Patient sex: M
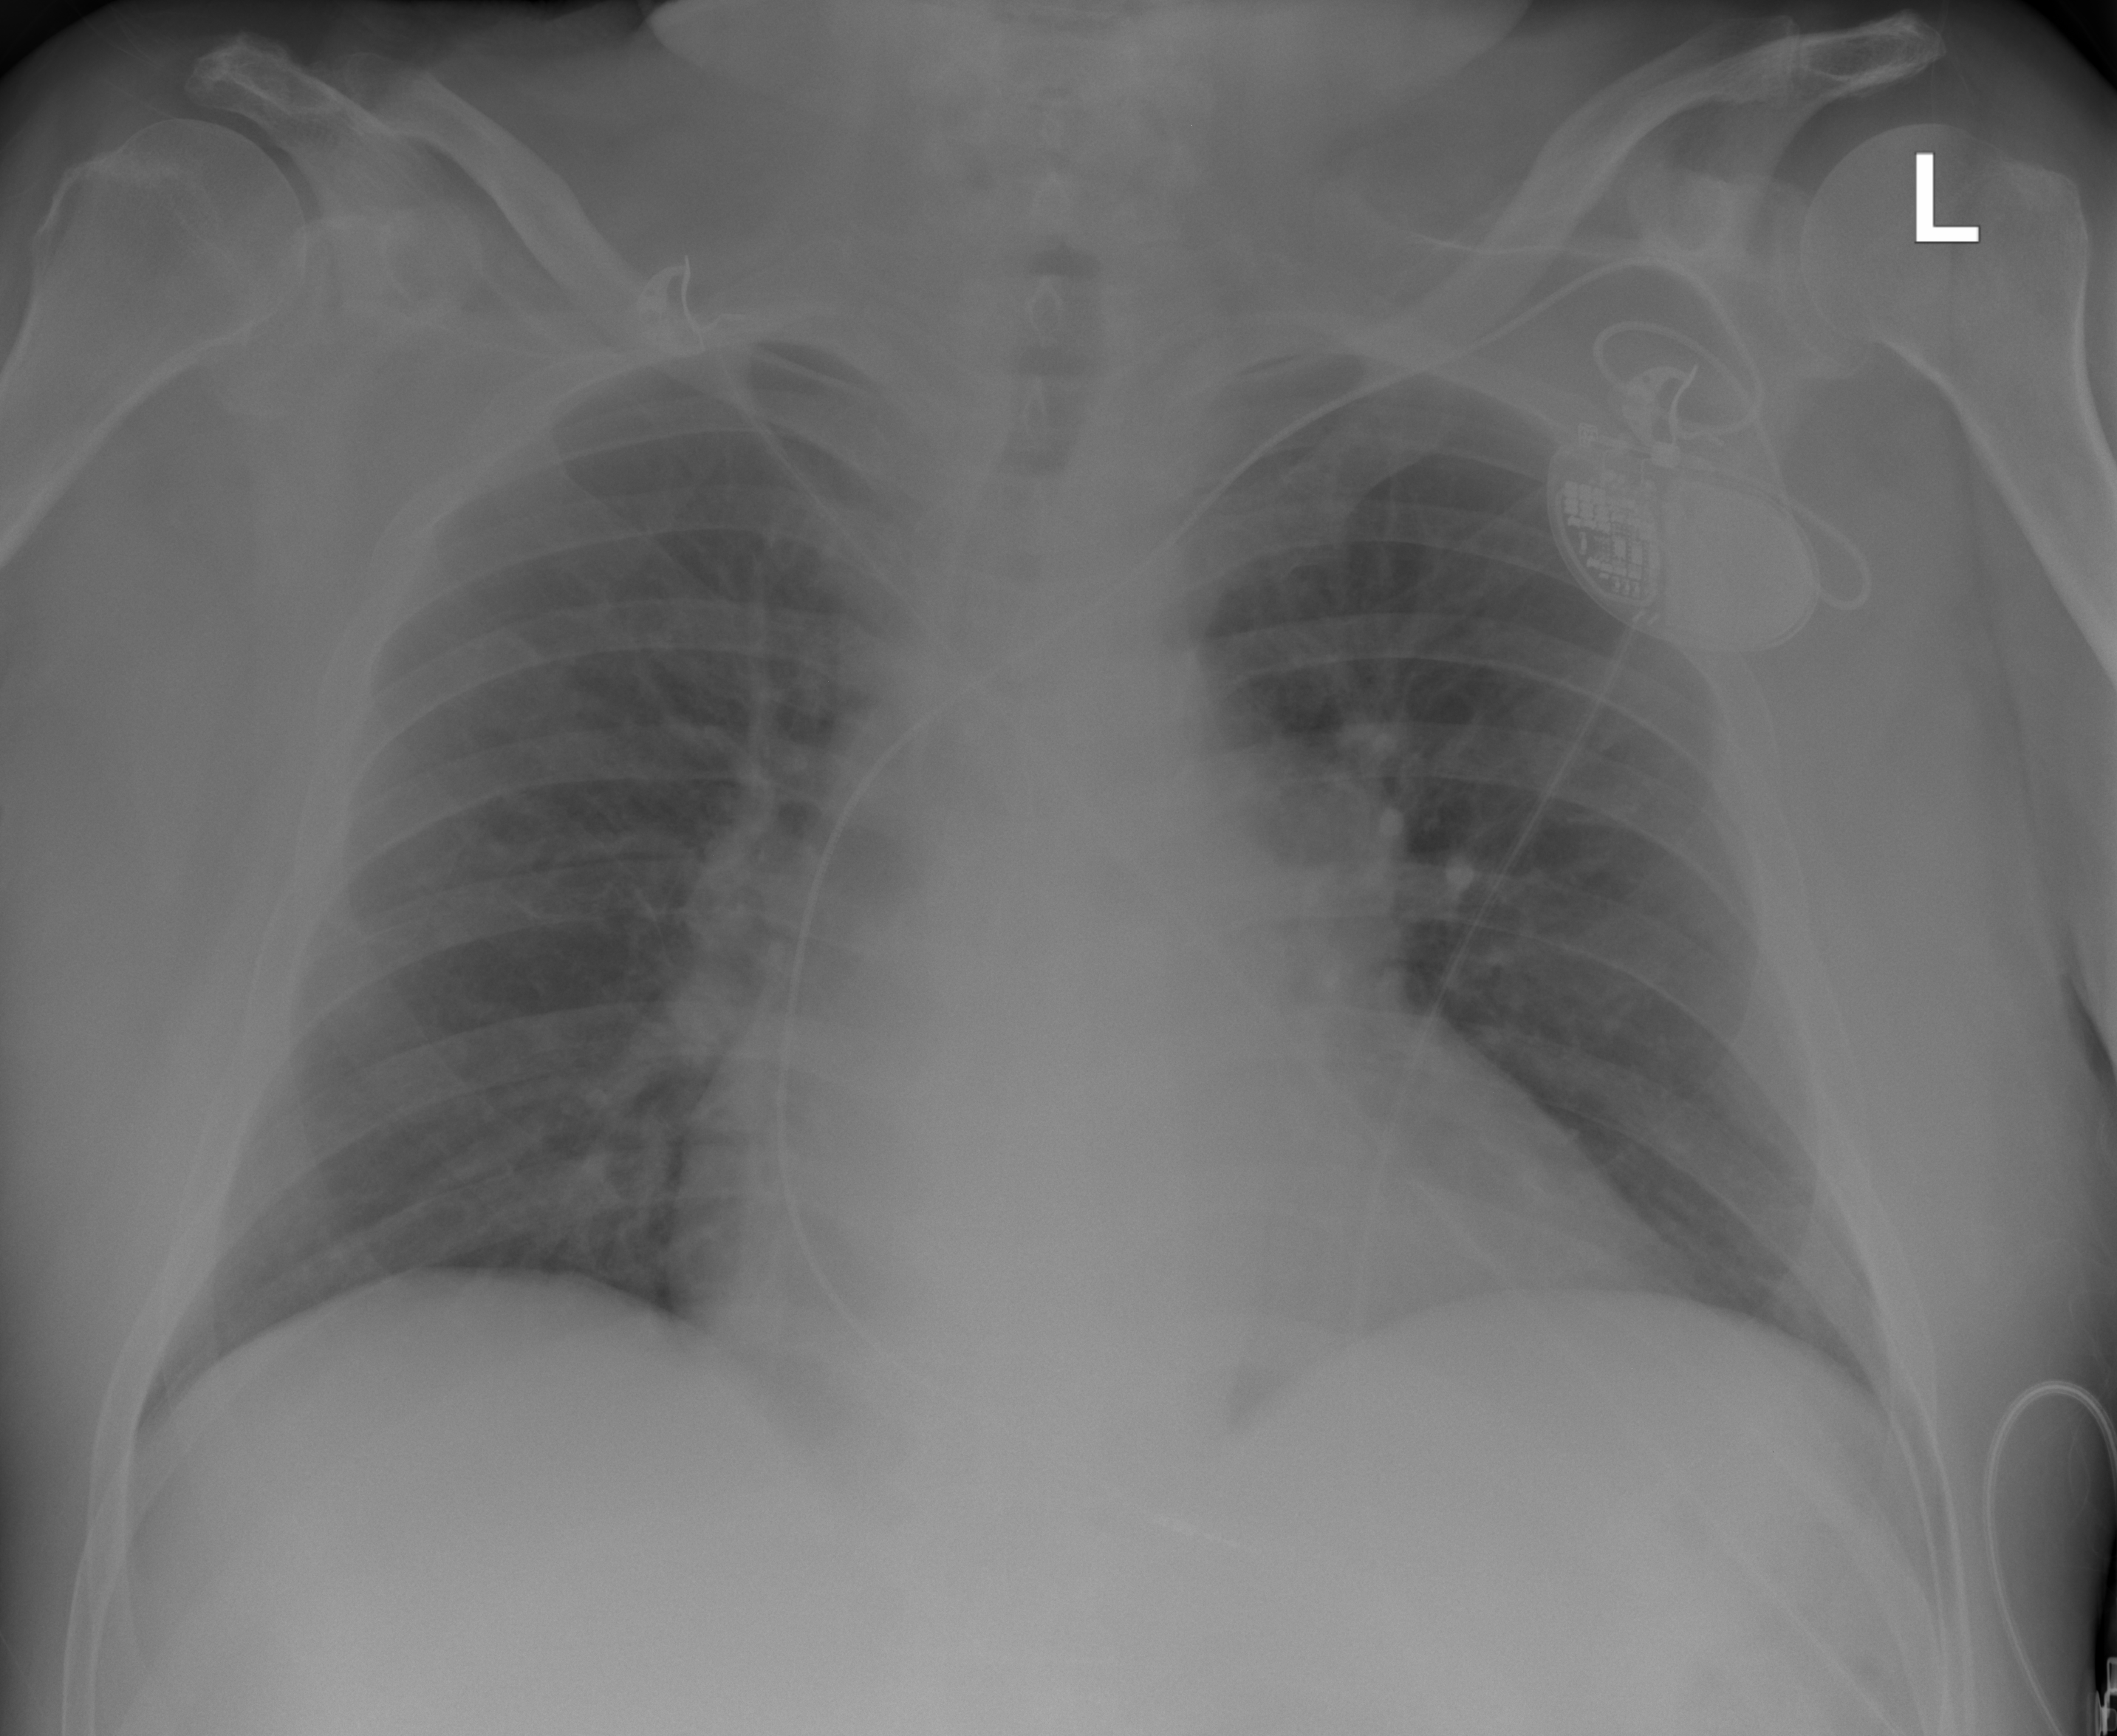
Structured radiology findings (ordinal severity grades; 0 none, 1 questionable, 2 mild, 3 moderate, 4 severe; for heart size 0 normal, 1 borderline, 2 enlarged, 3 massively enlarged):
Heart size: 0
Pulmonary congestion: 2
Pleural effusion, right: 0
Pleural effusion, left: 0
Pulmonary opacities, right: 0
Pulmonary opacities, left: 0
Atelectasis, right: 0
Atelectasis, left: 0